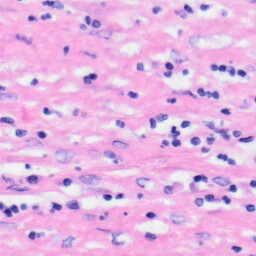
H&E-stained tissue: Liver